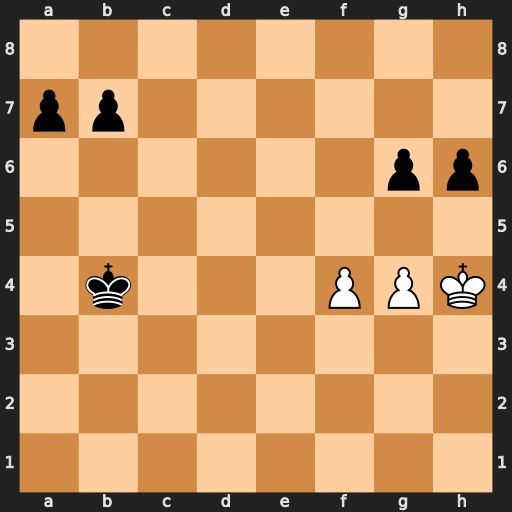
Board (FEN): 8/pp6/6pp/8/1k3PPK/8/8/8
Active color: w
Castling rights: -
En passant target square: -
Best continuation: f5 gxf5 gxf5